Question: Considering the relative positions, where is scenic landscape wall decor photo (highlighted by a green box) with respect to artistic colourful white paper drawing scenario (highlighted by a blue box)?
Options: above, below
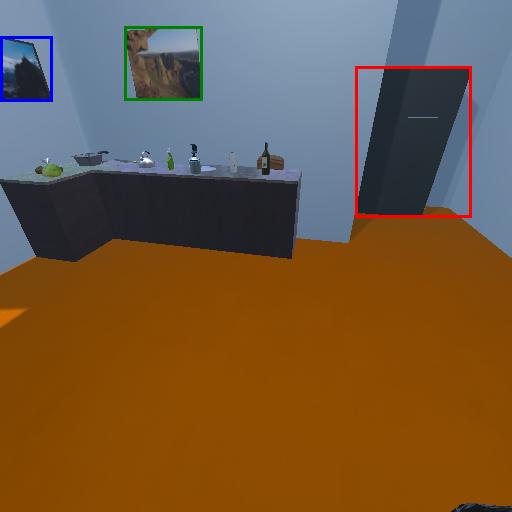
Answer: above